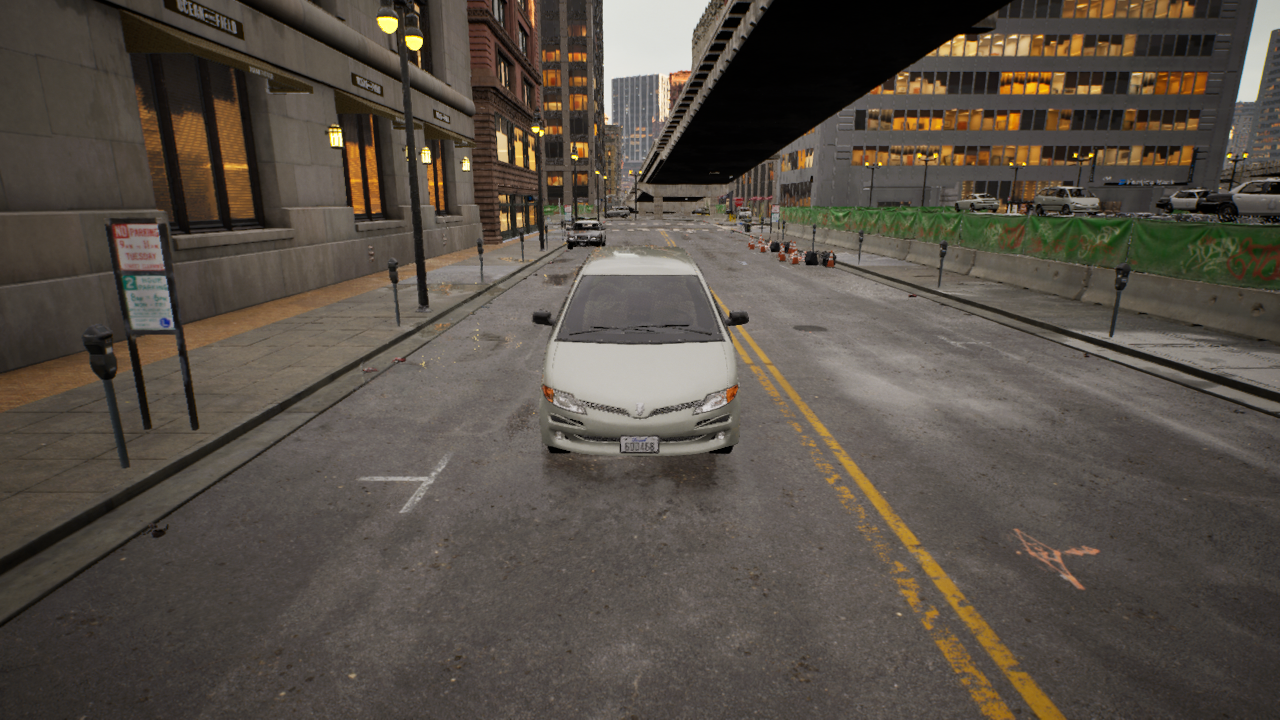
Venue: downtown
Lighting: golden hour
Vehicle rig: minivan